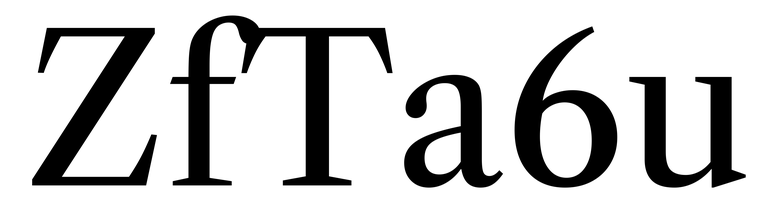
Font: LibreCaslonText_Regular